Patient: sex F, age 76
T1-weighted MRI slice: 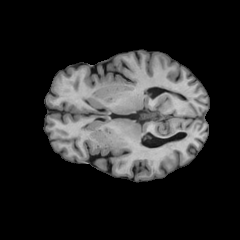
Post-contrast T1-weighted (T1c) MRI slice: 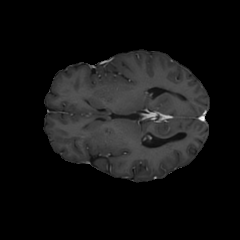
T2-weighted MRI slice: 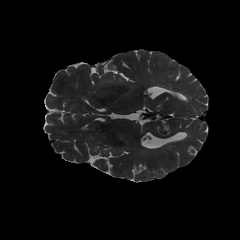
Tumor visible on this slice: no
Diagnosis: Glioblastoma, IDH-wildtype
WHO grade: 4